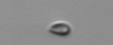
Label: nanoplankton_mix